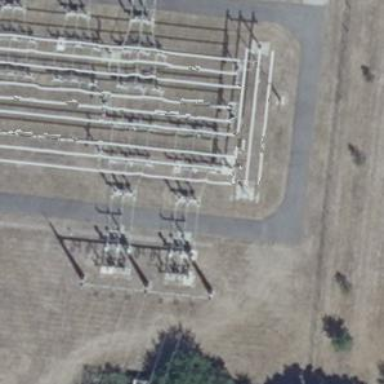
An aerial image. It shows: Busbar power line with 3 cables.